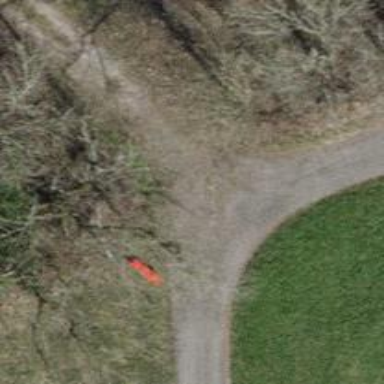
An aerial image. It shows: Red bench.